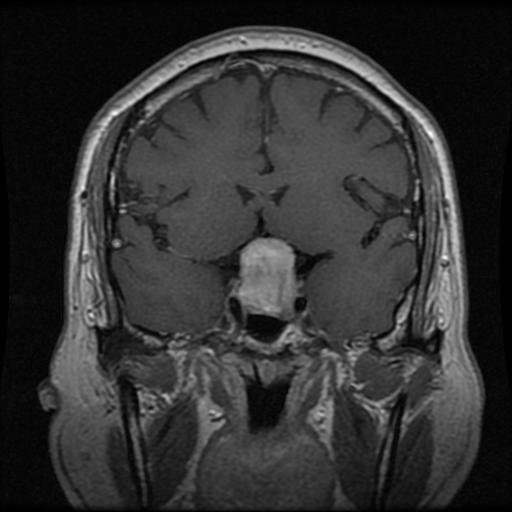
Label: pituitary